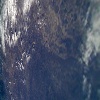
Label: land